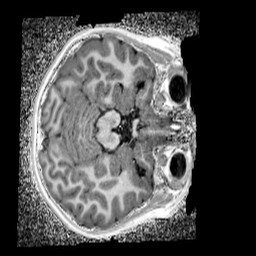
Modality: UNIT1_denoised
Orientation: axial
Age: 12
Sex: female
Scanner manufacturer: siemens
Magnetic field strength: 3 T
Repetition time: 4 s
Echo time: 0.00299 s